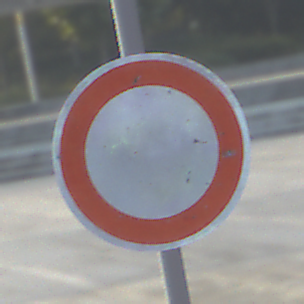
Verkehrszeichen: VerbotFahrzeugeAllerArt
Umgebung: Outdoor, Urban
Tageszeit: SunriseSunset
Wetter: Clear
Licht: Natural
Jahreszeit: NotSpecified
Kontrast: MediumContrast